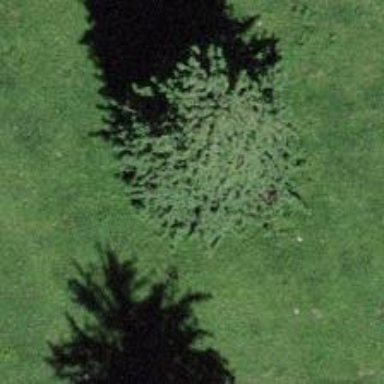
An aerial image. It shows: Beautiful tree in nature.